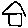
Label: square